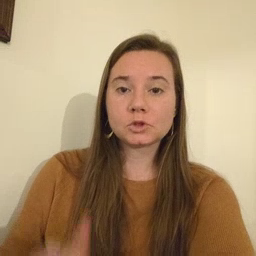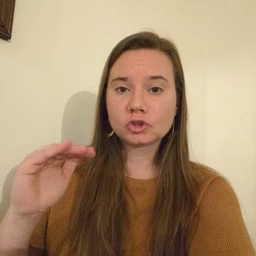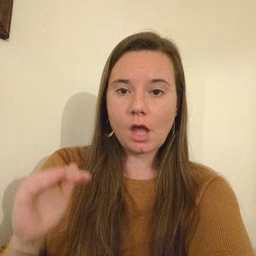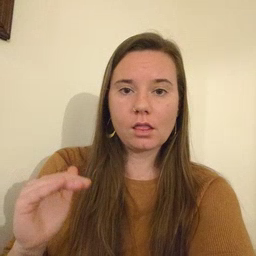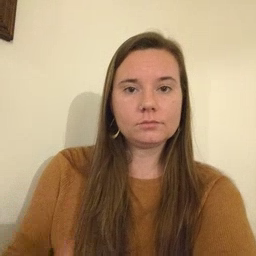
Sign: child